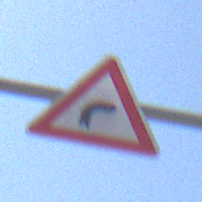
Verkehrszeichen: KurveRechts
Umgebung: Outdoor, RoadRail
Tageszeit: Midday
Wetter: Clear
Licht: Natural
Jahreszeit: Summer
Kontrast: HighContrast